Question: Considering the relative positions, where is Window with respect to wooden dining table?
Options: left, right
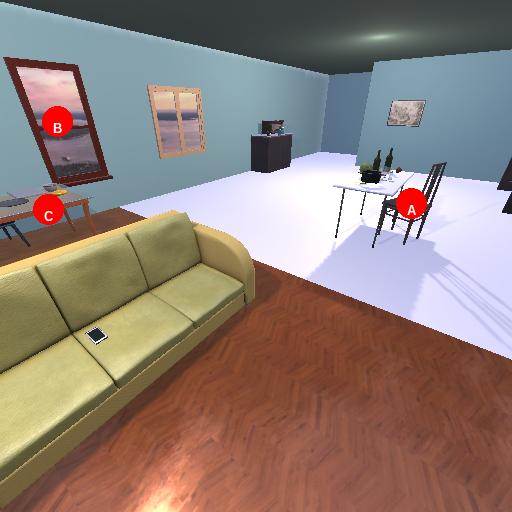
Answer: left